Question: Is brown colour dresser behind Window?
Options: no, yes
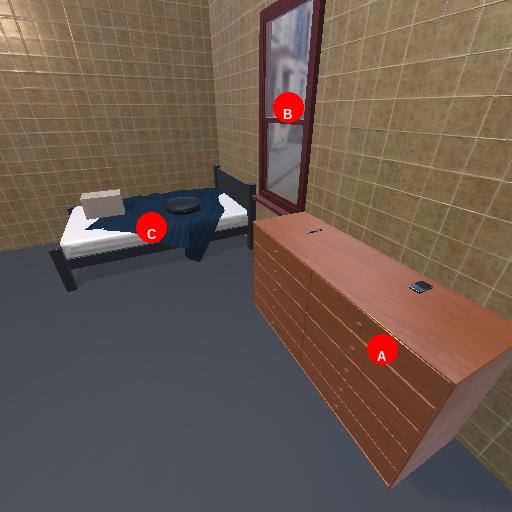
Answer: no